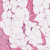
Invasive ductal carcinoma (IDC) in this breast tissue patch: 0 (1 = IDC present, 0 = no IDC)